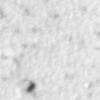
Label: no_change